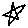
Label: star